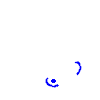
Particle: kaon